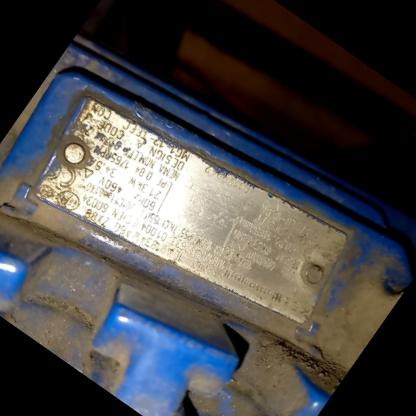
Klasa: tabliczka-znamionowa